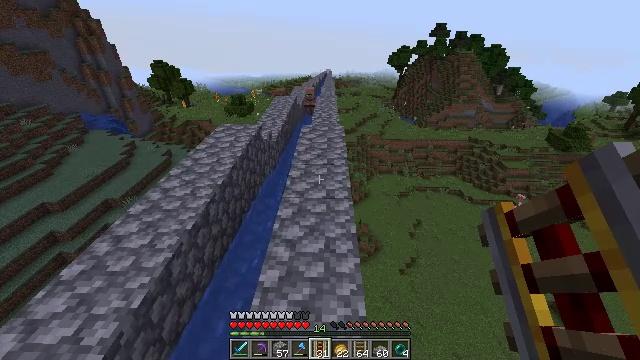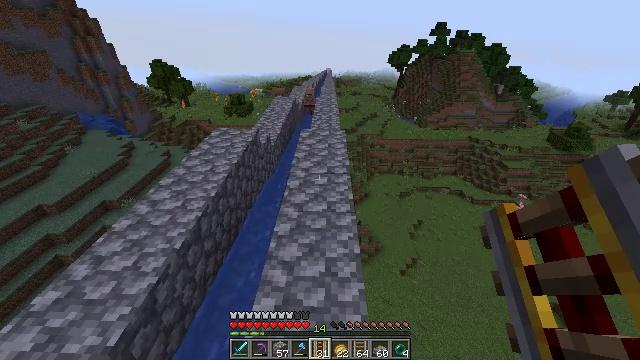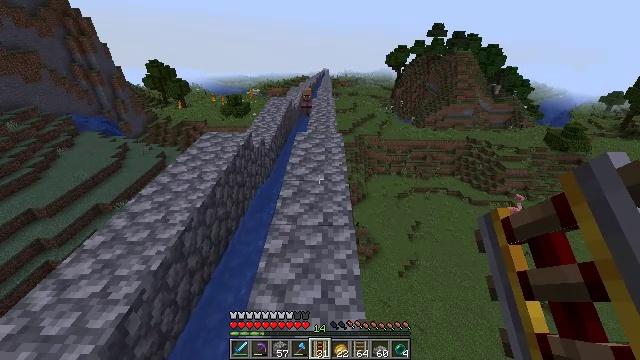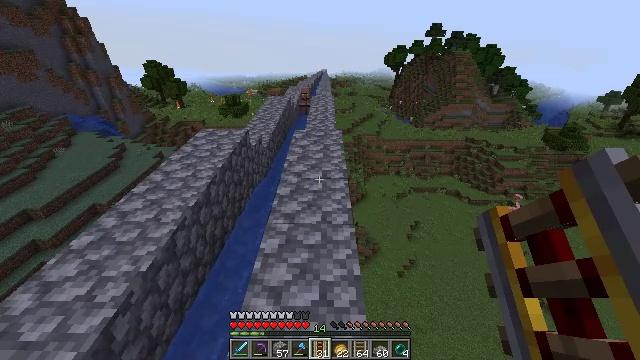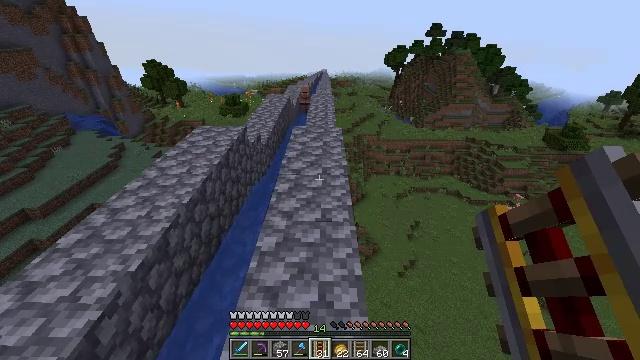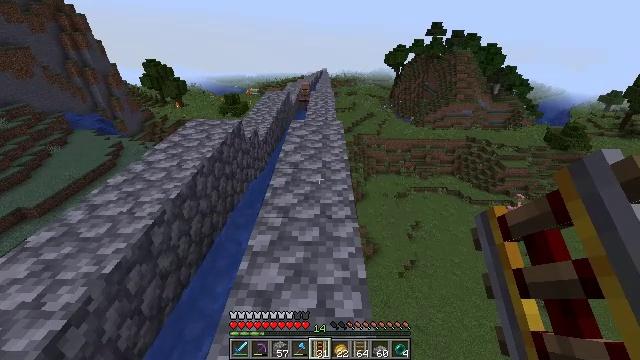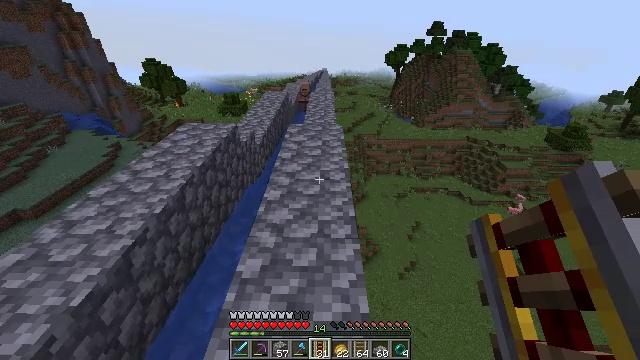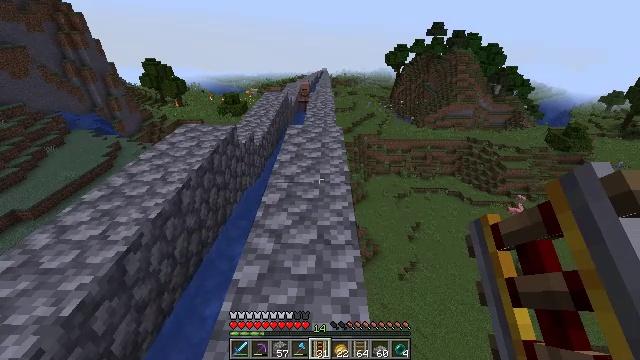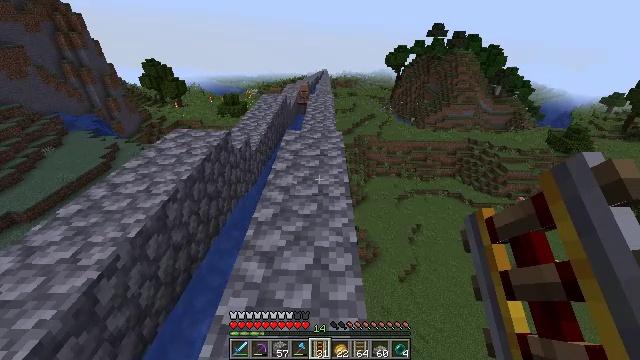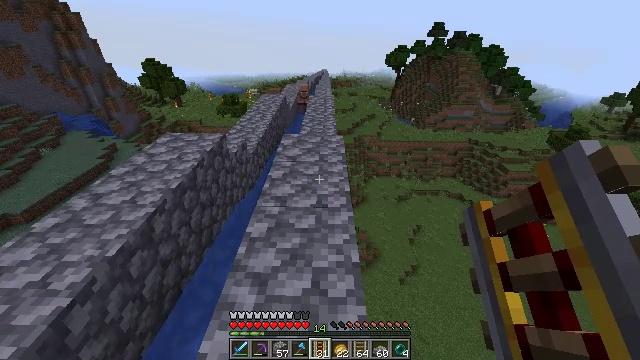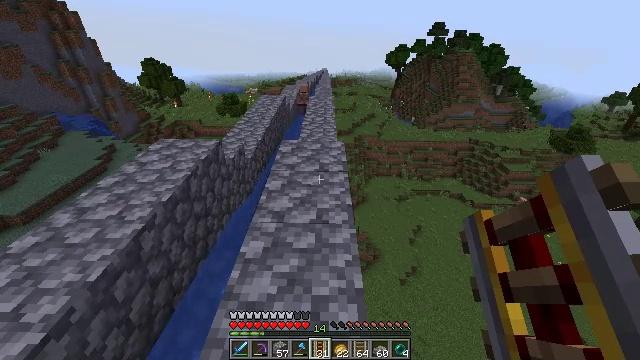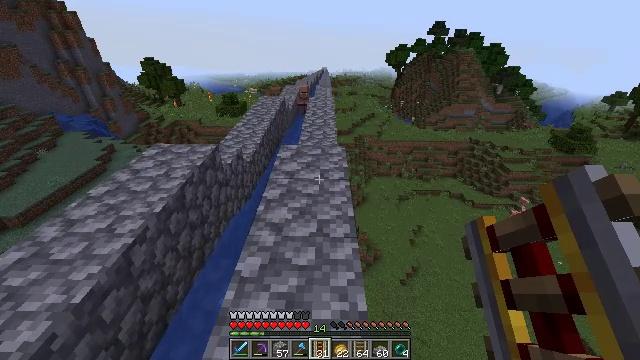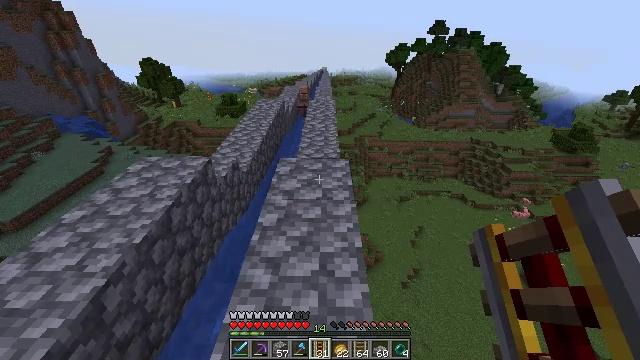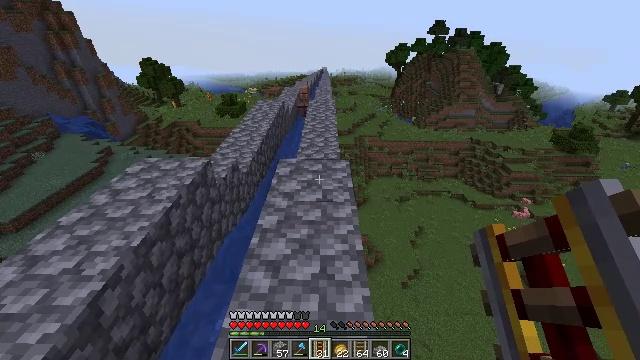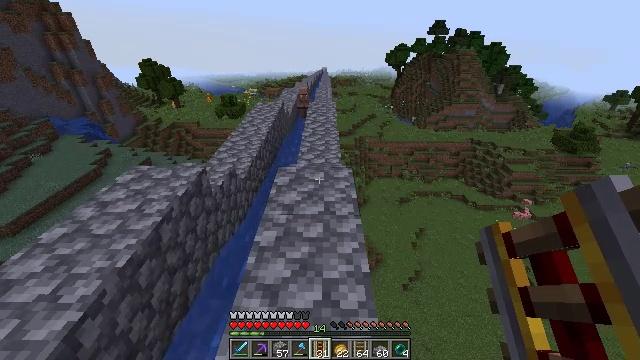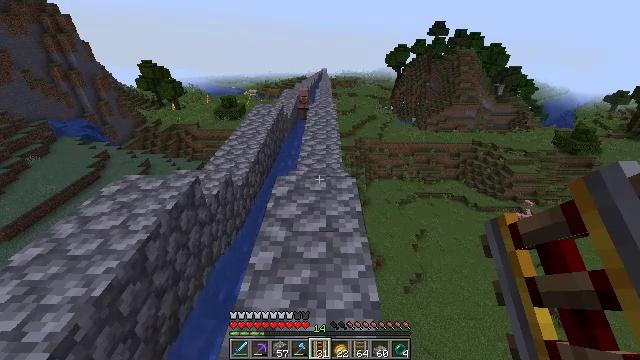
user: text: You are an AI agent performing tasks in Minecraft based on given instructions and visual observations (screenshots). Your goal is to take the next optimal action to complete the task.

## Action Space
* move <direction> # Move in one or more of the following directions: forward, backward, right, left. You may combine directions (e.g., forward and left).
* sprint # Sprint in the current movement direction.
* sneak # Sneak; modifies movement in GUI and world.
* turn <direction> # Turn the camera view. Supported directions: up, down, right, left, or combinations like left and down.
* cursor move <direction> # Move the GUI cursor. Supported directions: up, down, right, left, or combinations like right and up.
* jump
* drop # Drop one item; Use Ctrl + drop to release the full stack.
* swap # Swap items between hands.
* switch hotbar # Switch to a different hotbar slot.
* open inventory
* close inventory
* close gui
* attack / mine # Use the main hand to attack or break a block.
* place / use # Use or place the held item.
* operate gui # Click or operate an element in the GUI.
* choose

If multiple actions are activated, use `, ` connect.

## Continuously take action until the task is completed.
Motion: motion action
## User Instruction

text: Mine dirt from the ground.
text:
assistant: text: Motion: move forward
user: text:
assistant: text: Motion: move forward
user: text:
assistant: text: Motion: move forward
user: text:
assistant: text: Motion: move forward
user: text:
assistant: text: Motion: move forward
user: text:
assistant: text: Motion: move forward
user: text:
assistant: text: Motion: move forward
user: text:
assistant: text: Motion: move forward
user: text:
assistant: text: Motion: move forward
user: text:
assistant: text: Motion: move forward
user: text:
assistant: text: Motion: move forward
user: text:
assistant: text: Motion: move forward
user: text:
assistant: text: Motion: move forward
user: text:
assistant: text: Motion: move forward
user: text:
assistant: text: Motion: move forward
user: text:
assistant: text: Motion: move forward
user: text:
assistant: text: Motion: move forward
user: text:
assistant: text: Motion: move forward
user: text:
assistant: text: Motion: move forward
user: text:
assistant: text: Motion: move forward
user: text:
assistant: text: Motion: move forward
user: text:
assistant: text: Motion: move forward
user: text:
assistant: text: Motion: move forward
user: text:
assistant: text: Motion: move forward
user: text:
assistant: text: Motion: move forward
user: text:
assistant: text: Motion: move forward
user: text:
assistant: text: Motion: move forward
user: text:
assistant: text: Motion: move forward
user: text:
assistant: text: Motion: move forward
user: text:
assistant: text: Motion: move forward